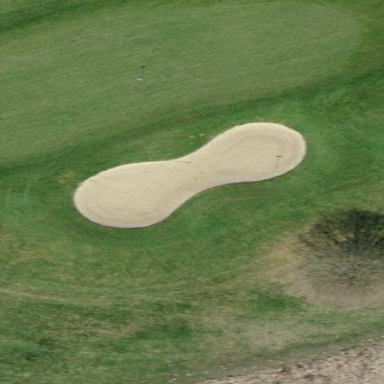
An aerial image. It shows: Golf bunker filled with sandy terrain.